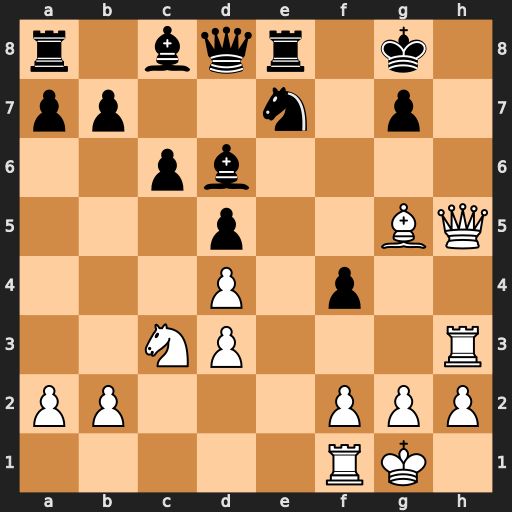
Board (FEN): r1bqr1k1/pp2n1p1/2pb4/3p2BQ/3P1p2/2NP3R/PP3PPP/5RK1
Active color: w
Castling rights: -
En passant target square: -
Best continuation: Qh7+ Kf8 Rh6 Ng8 Bxd8 Nxh6 Bf6